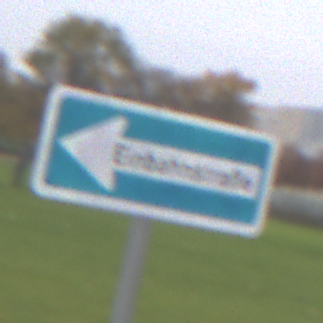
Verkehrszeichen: EinbahnstrasseLinksweisend
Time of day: Midday
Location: Outdoor (Suburban)
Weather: Overcast
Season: NotSpecified
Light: Natural